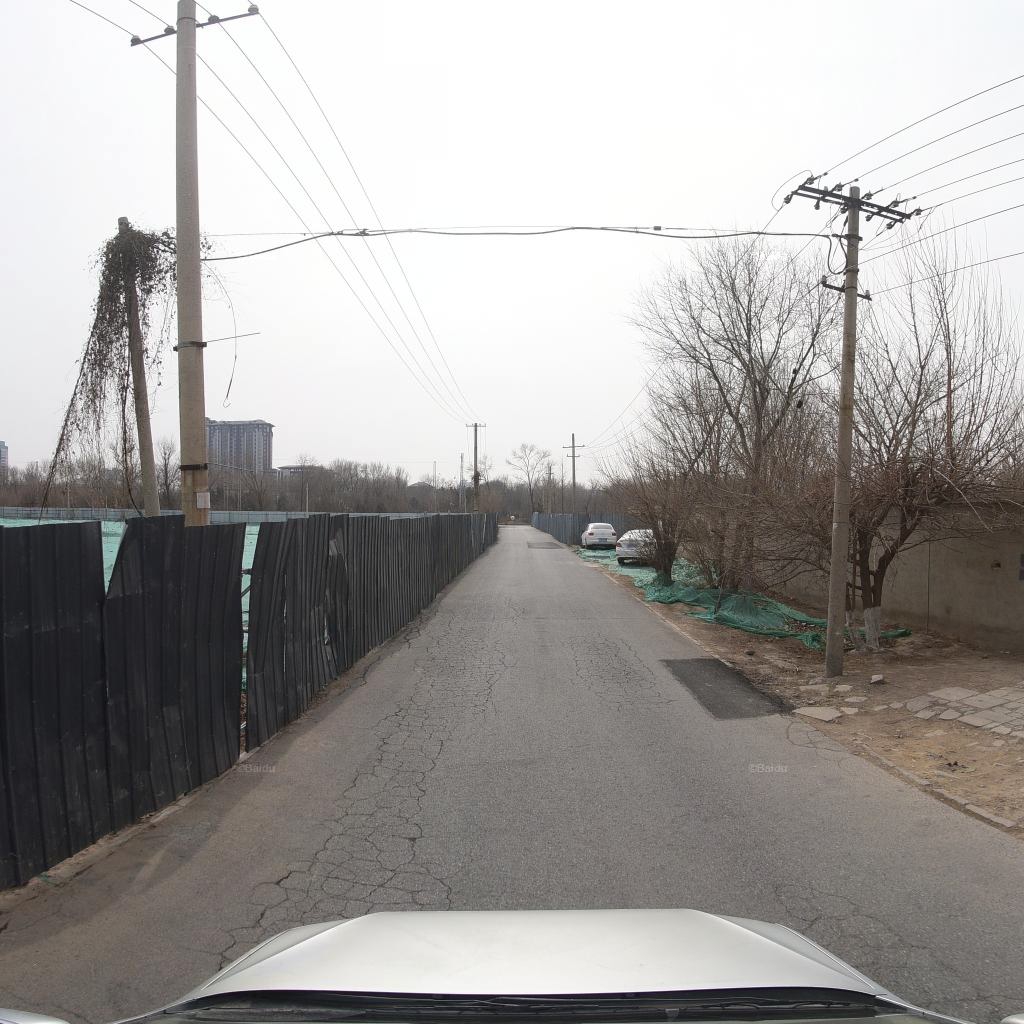
Region: Fengtai
Road damage annotations: alligator crack, alligator crack, alligator crack, transverse crack, alligator crack